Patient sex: M
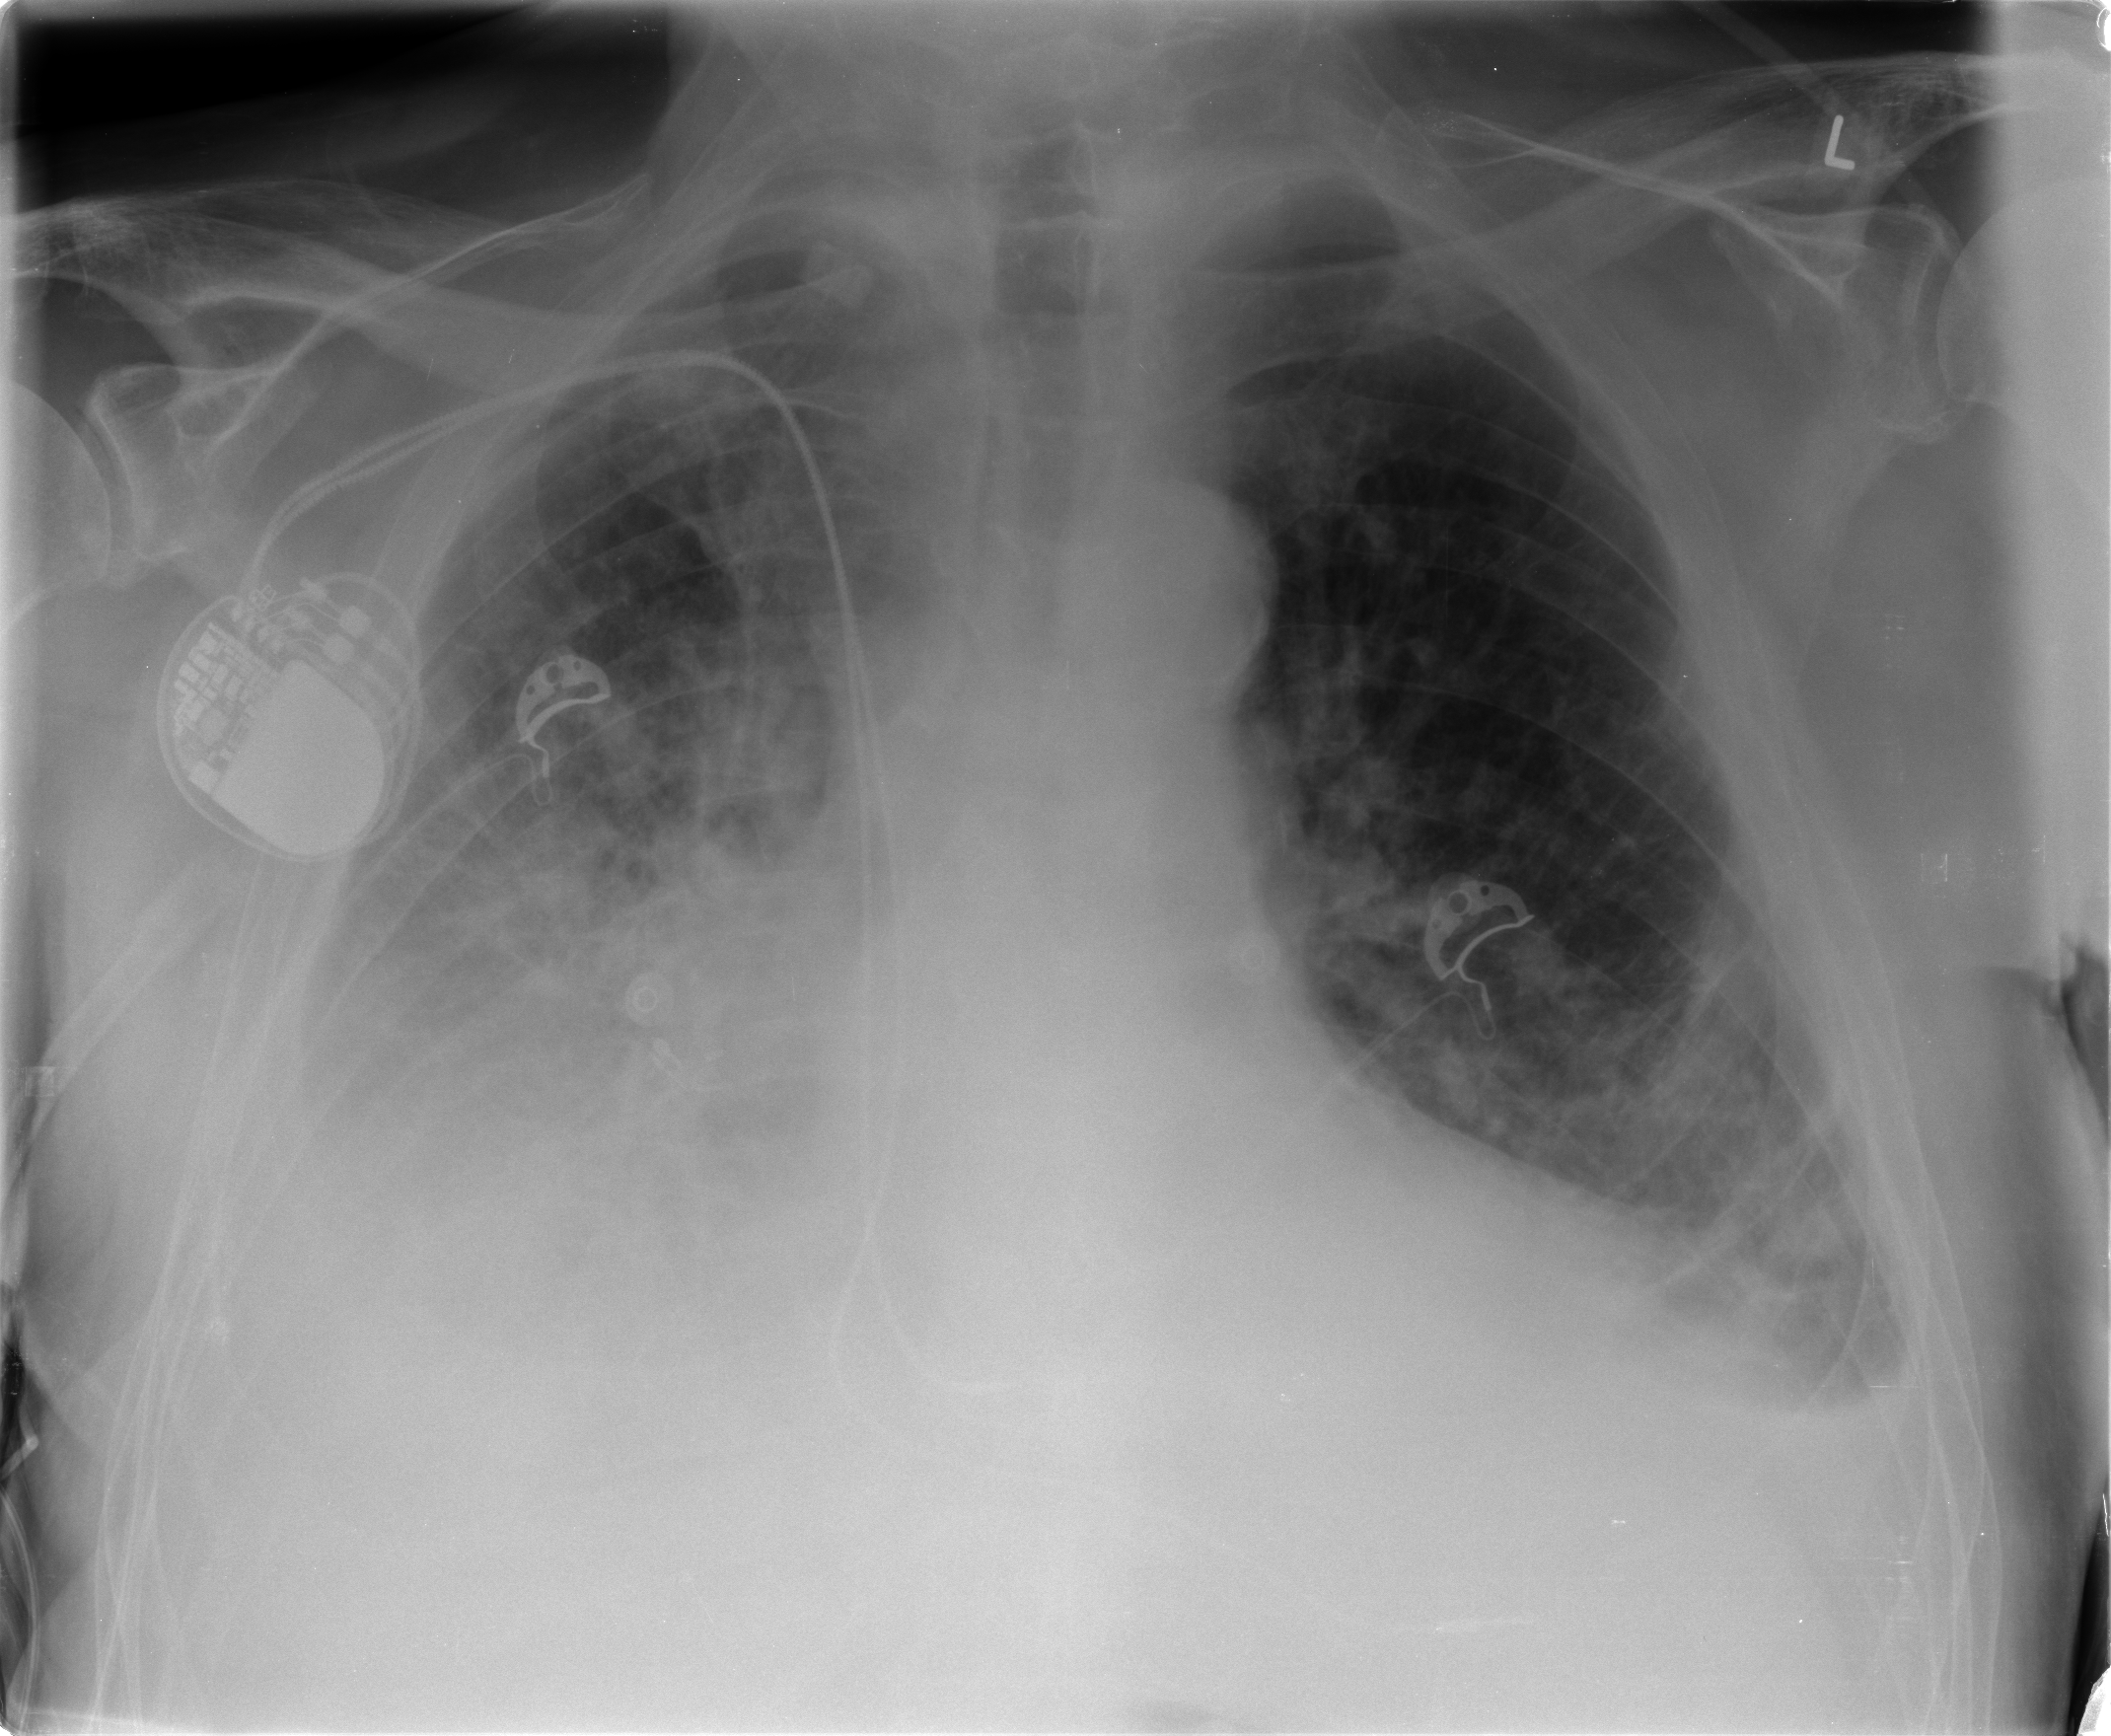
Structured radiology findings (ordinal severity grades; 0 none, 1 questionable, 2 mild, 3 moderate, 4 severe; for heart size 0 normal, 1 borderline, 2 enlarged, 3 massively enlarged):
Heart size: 2
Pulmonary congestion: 2
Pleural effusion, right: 3
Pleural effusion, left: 2
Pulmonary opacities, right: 3
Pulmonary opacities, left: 0
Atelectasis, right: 3
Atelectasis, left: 2